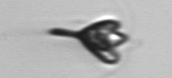
Label: Pyramimonas_longicauda